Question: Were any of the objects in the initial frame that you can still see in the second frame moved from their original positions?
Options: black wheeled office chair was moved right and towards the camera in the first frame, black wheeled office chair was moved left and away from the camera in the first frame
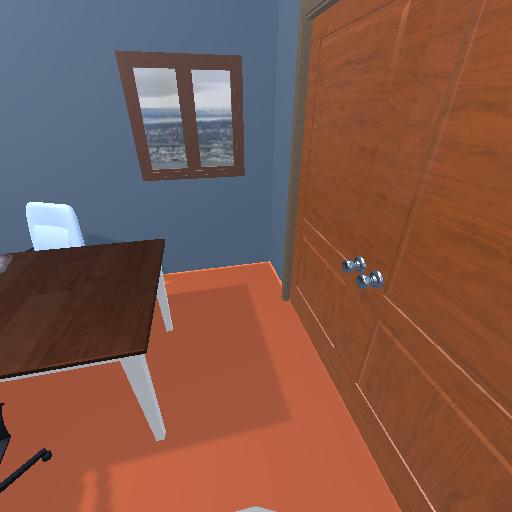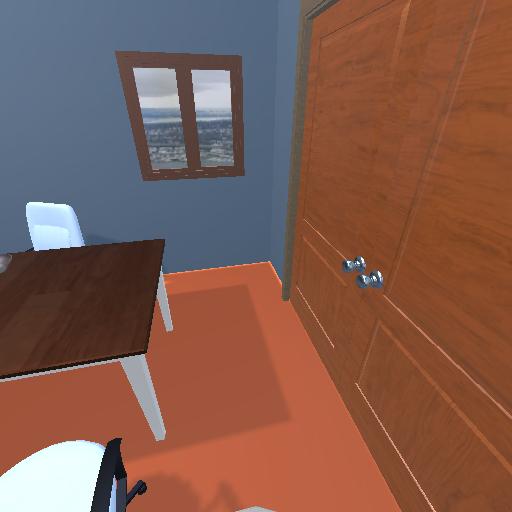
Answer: black wheeled office chair was moved right and towards the camera in the first frame